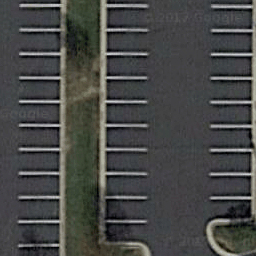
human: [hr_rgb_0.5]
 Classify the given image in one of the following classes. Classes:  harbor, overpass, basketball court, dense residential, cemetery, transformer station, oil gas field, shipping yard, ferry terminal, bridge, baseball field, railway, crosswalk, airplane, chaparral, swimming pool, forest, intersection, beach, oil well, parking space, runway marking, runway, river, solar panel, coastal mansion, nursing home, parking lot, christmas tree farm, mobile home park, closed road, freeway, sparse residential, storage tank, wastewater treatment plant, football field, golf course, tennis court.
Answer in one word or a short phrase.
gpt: parking space